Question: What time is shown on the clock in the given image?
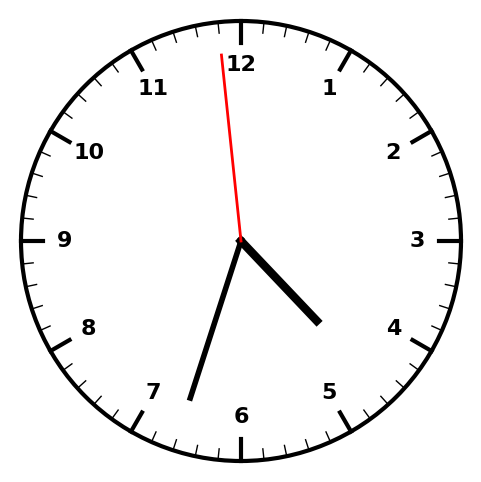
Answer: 04:32:59